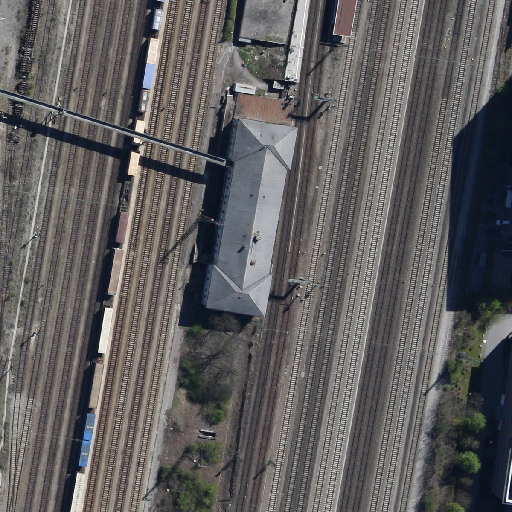
Referring expression: impervious surface